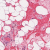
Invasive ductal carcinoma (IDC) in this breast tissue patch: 0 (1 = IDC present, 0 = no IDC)